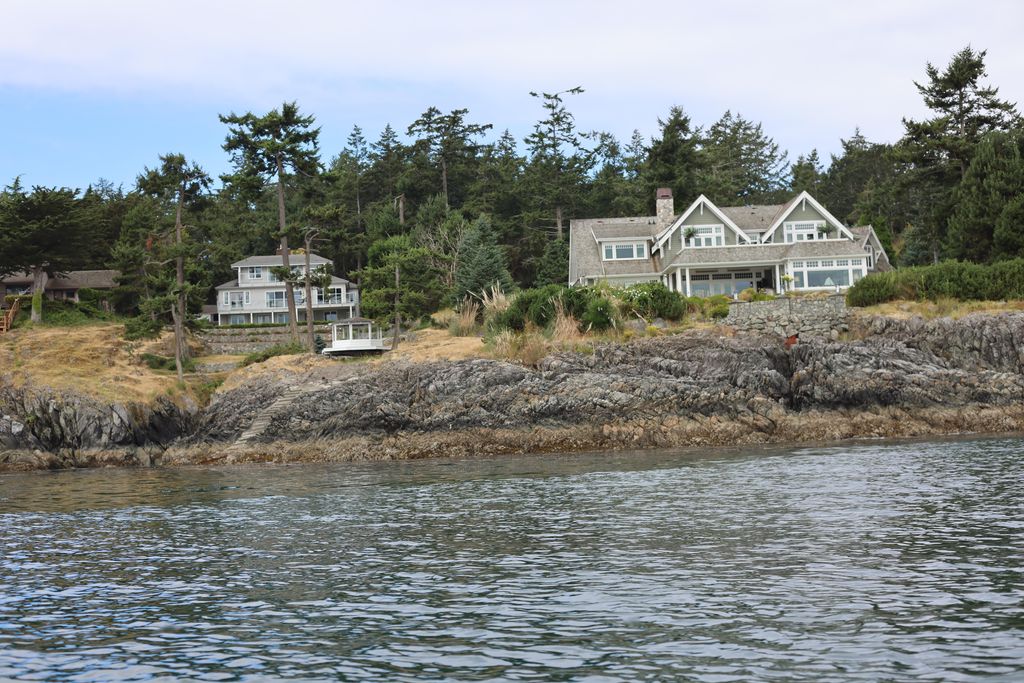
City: victoria